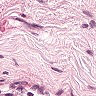
Metastatic tissue present: no